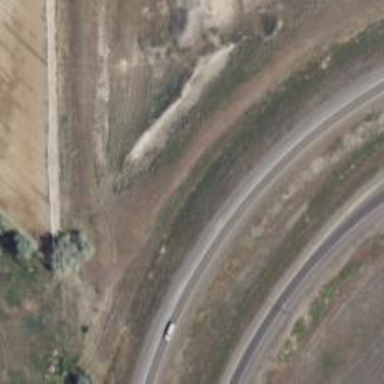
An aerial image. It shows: Asphalt trunk link road.